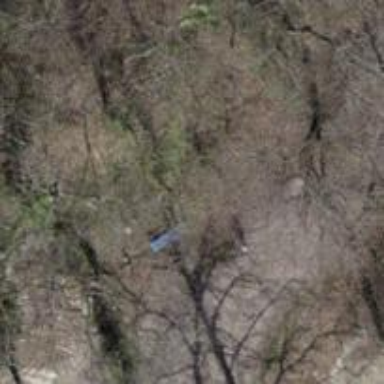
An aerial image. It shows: Blue bench.